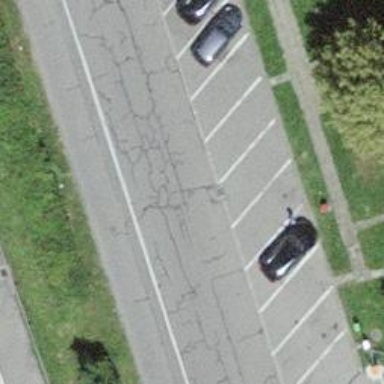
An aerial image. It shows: Road serving as parking aisle.